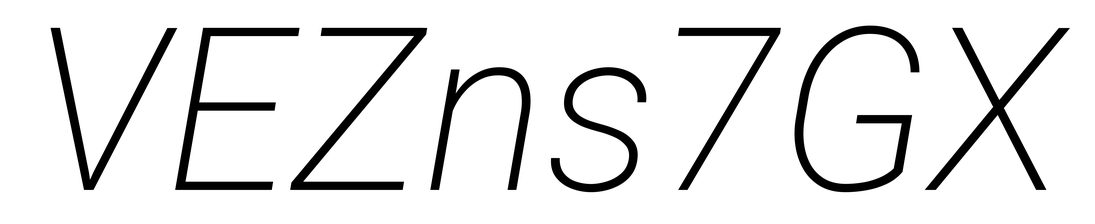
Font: Roboto-Italic_ExtraLight_Italic